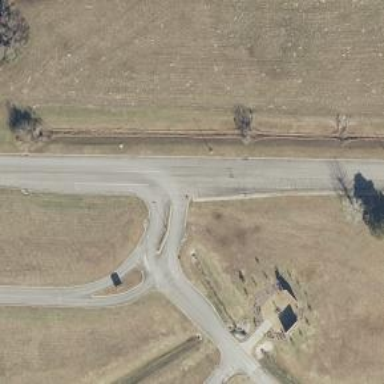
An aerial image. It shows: Service road.